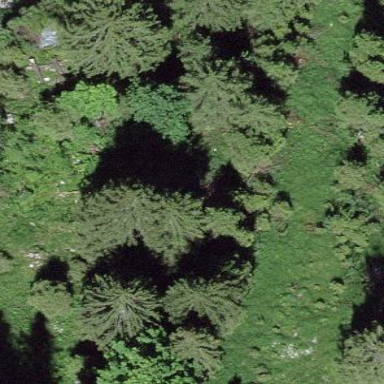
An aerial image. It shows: Forest area.